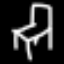
Label: chair